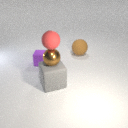
small red rubber sphere above large gray rubber cube